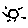
Label: sun